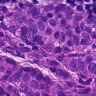
Metastatic tissue present: yes